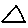
Label: triangle